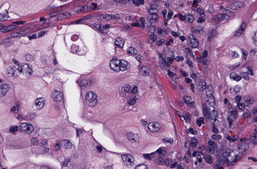
Tumor epithelial tissue: yes
Tumor-associated stroma tissue: yes
Normal tissue: no